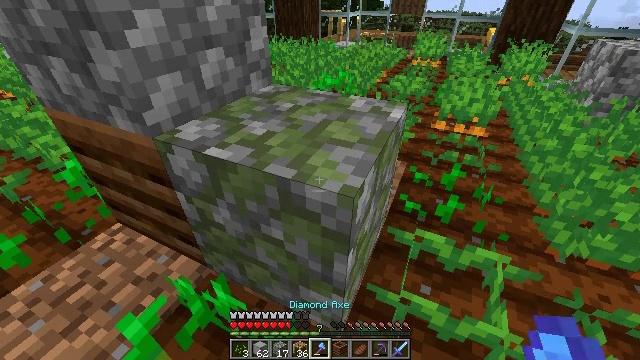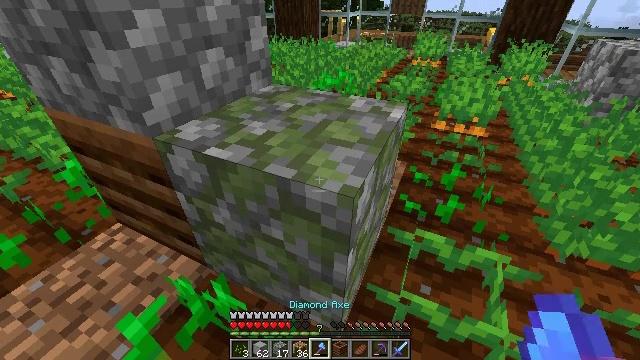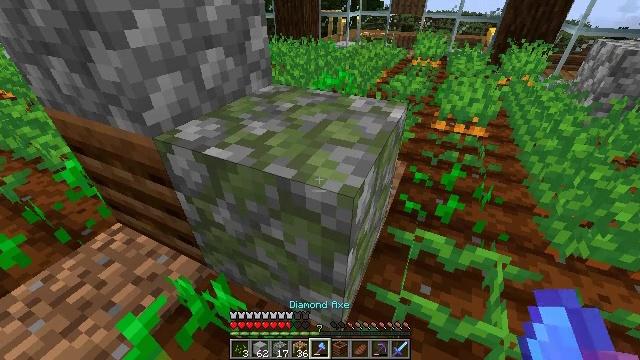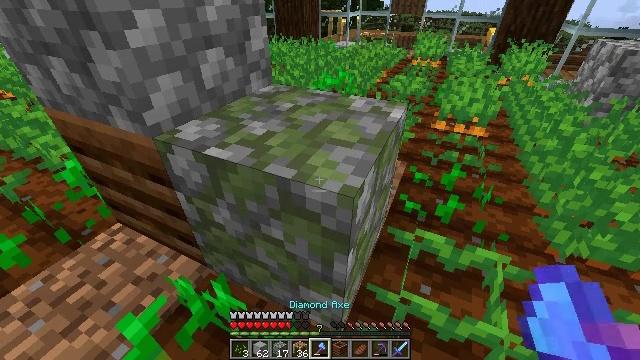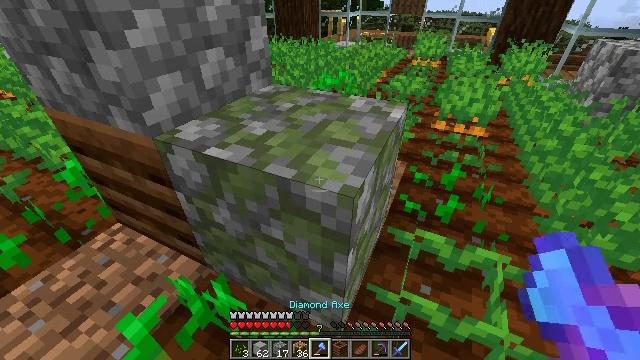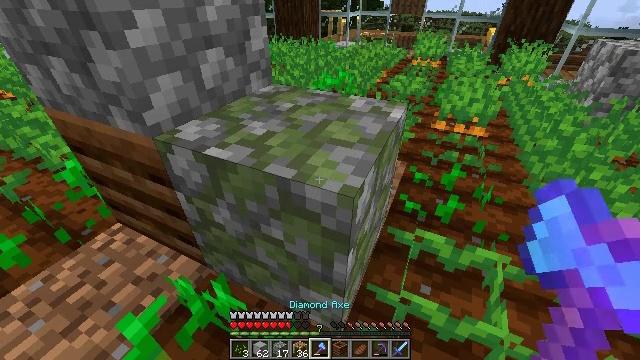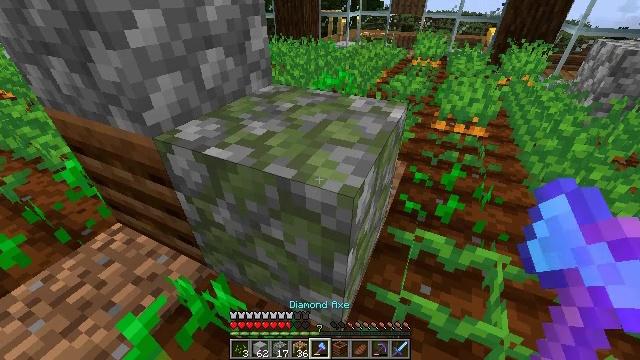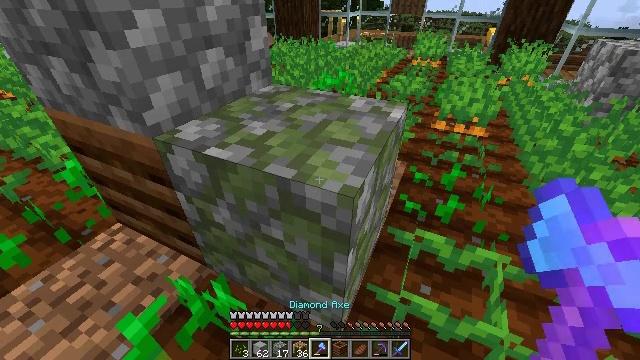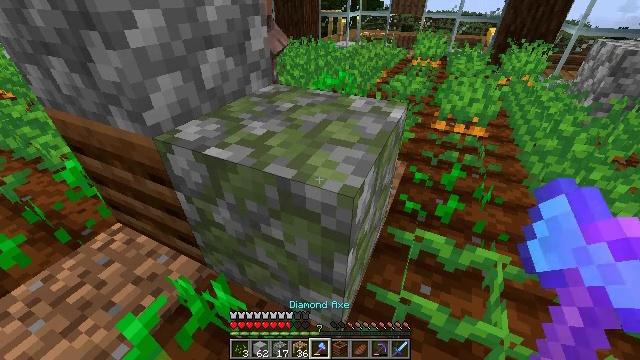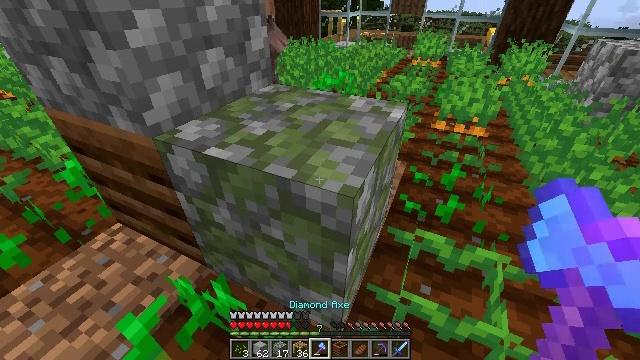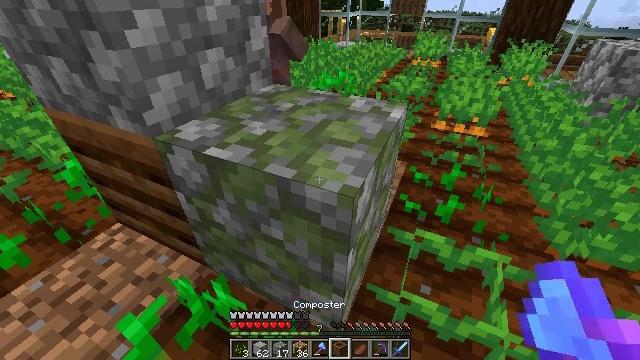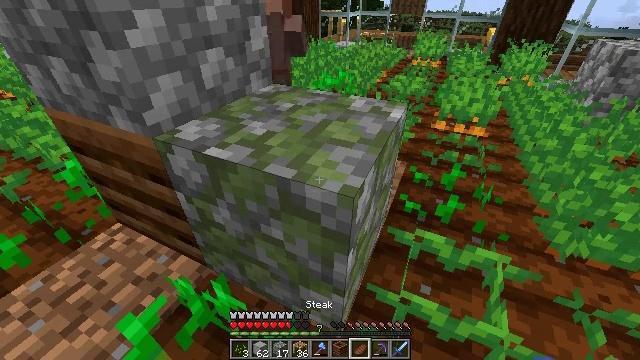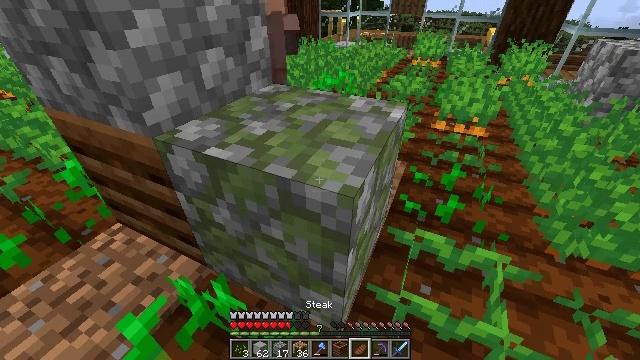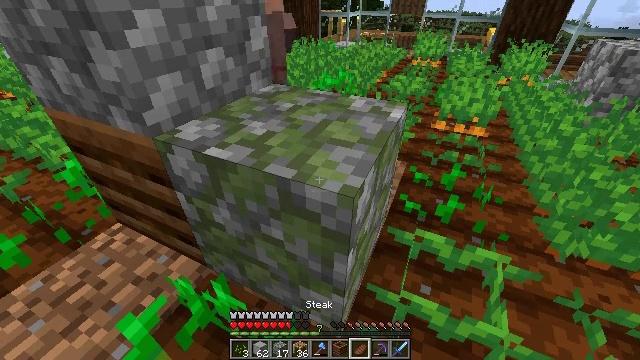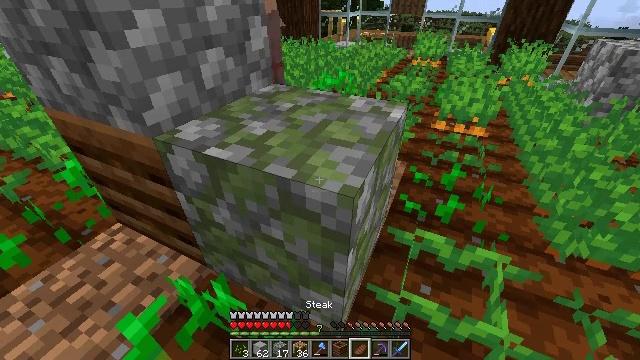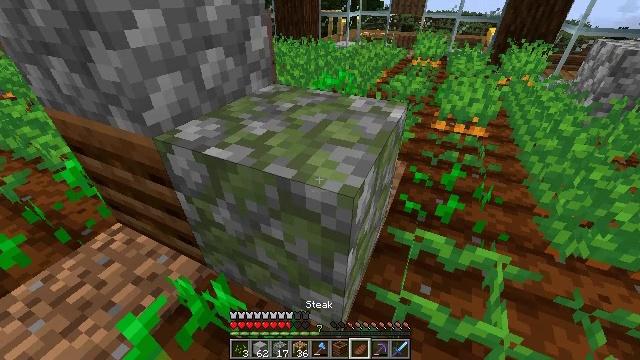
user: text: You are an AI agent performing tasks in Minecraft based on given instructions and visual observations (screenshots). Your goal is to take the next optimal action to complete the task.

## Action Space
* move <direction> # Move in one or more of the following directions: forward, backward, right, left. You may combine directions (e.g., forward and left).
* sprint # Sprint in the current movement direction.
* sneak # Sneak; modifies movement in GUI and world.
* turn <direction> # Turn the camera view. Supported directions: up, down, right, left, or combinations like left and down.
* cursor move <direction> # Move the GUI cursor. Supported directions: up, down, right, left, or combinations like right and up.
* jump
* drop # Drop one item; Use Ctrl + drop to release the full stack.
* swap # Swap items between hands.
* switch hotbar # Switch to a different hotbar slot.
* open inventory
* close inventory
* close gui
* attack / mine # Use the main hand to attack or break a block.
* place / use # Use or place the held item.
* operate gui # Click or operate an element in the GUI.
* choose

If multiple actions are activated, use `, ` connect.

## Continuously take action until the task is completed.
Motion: motion action
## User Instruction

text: Gather mossy cobblestone from a dungeon or ruin.
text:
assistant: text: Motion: no_op
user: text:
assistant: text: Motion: no_op
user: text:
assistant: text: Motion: no_op
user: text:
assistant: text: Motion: no_op
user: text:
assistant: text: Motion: no_op
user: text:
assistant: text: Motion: no_op
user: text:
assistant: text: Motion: no_op
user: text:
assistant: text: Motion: no_op
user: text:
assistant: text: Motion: no_op
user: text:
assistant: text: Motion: no_op
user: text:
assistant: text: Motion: no_op
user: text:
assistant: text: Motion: no_op
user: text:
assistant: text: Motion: no_op
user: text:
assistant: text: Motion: no_op
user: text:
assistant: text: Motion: no_op
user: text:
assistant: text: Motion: no_op
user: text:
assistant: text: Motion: no_op
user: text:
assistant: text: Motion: no_op
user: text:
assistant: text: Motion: no_op
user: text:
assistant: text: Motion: no_op
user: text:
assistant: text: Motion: no_op
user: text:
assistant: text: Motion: no_op
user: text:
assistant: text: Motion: no_op
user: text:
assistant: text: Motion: turn left
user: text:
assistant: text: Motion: turn left
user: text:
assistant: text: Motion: no_op
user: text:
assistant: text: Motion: attack / mine
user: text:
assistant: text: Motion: attack / mine
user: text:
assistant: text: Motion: attack / mine
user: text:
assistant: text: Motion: attack / mine